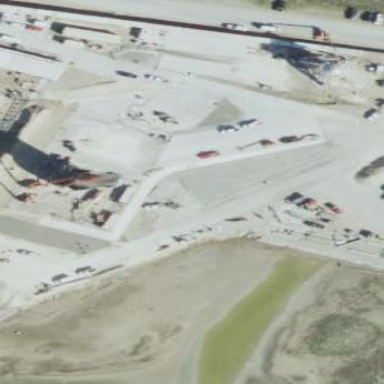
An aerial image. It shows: Launch complex at the airport with concrete surface.